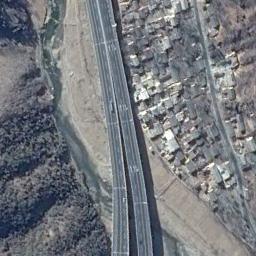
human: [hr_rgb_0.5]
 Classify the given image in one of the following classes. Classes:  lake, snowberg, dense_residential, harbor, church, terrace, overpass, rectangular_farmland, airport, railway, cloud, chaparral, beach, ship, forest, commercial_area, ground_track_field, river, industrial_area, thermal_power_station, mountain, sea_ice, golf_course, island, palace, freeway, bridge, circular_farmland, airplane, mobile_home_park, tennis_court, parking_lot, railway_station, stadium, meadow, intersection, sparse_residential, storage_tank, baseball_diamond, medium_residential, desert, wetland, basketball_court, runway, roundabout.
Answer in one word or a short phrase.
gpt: freeway